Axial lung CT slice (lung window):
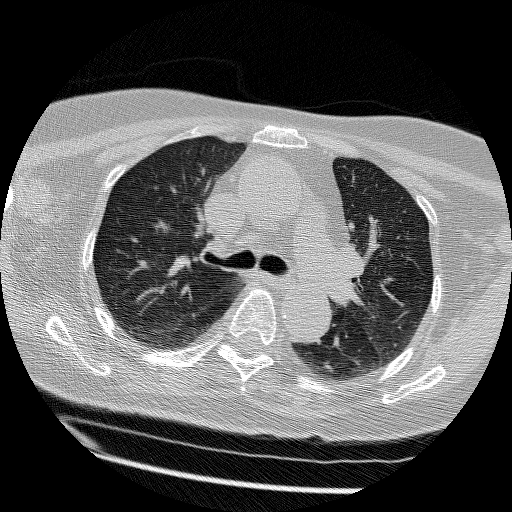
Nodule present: no